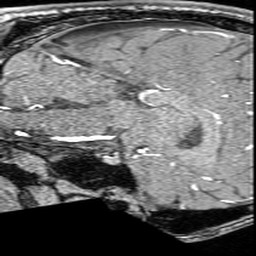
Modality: angio
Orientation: sagittal
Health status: ill
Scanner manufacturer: siemens
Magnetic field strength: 3 T
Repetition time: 0.022 s
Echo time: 0.00395 s